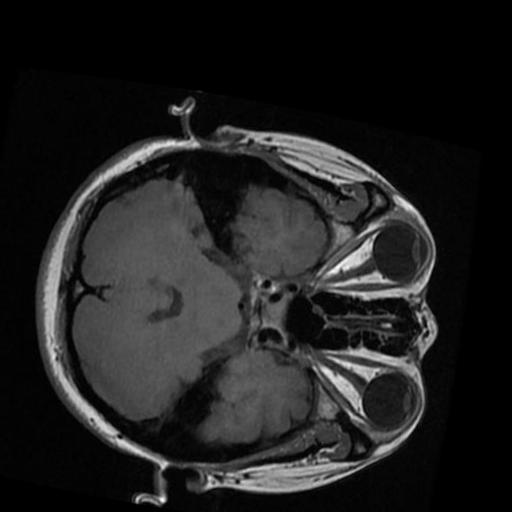
Label: brain_tumor